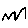
Label: zigzag